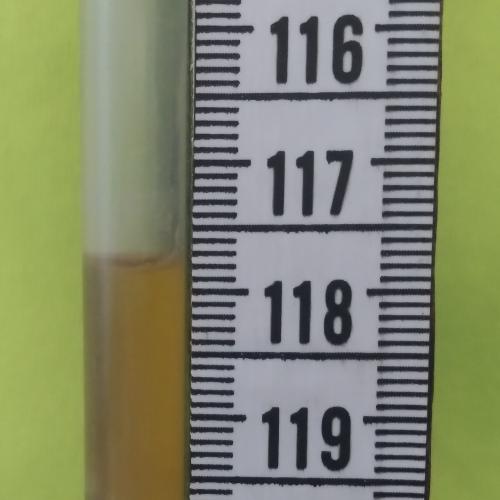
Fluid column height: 117.7 cm